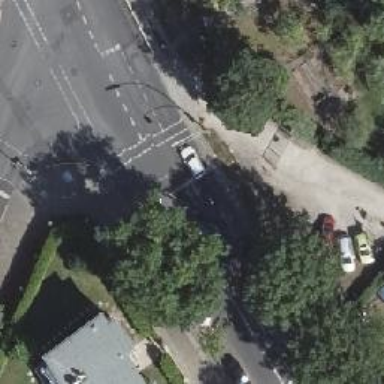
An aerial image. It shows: Road with traffic signals.